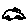
Label: car